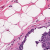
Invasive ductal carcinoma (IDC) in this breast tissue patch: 0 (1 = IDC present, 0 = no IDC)